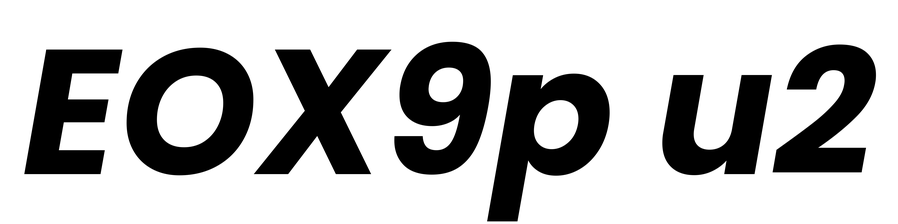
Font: Poppins-BoldItalic